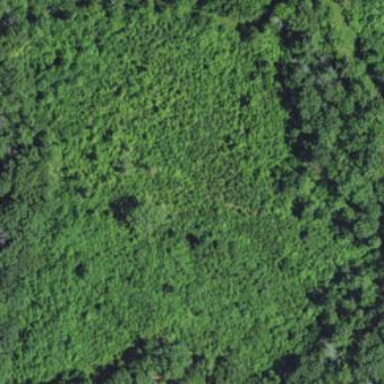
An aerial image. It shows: Clearcut area with scrub vegetation.